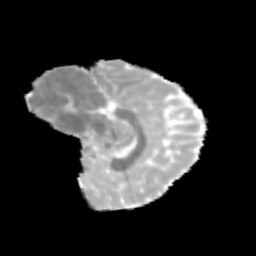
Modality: MD
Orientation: sagittal
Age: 12
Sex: female
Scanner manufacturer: siemens
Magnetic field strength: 3 T
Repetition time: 3.8 s
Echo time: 0.07 s